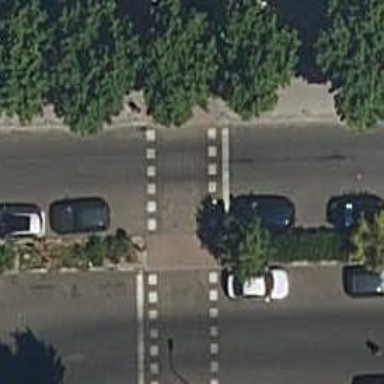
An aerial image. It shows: Road crossing with traffic signals.